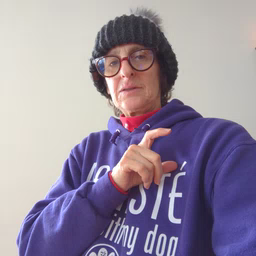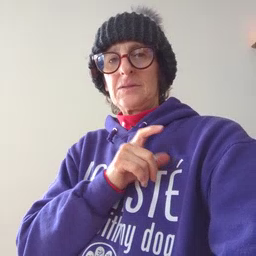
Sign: puppy